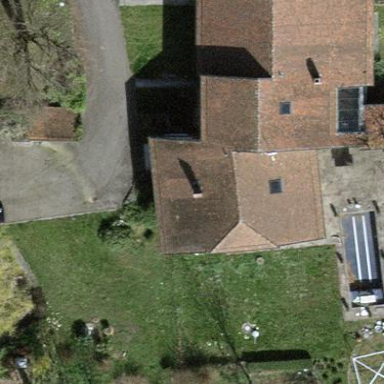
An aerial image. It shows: Simple and straightforward house.